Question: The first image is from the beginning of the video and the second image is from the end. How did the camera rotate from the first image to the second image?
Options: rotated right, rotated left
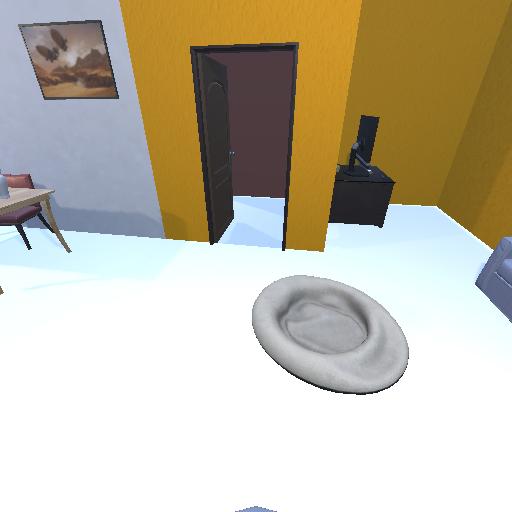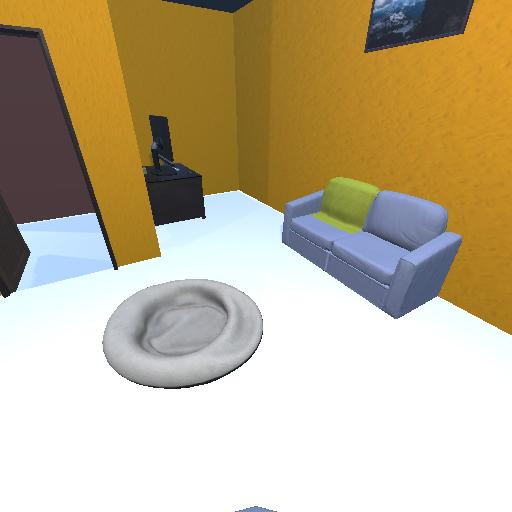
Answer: rotated right